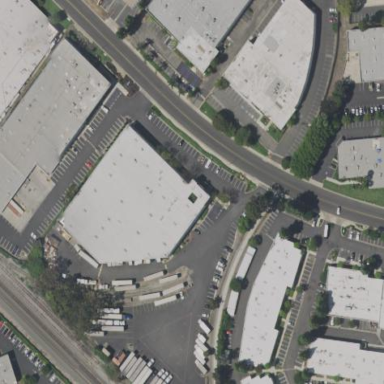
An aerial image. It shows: Commercial building.